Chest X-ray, PA view. Patient: 44 years old, sex M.
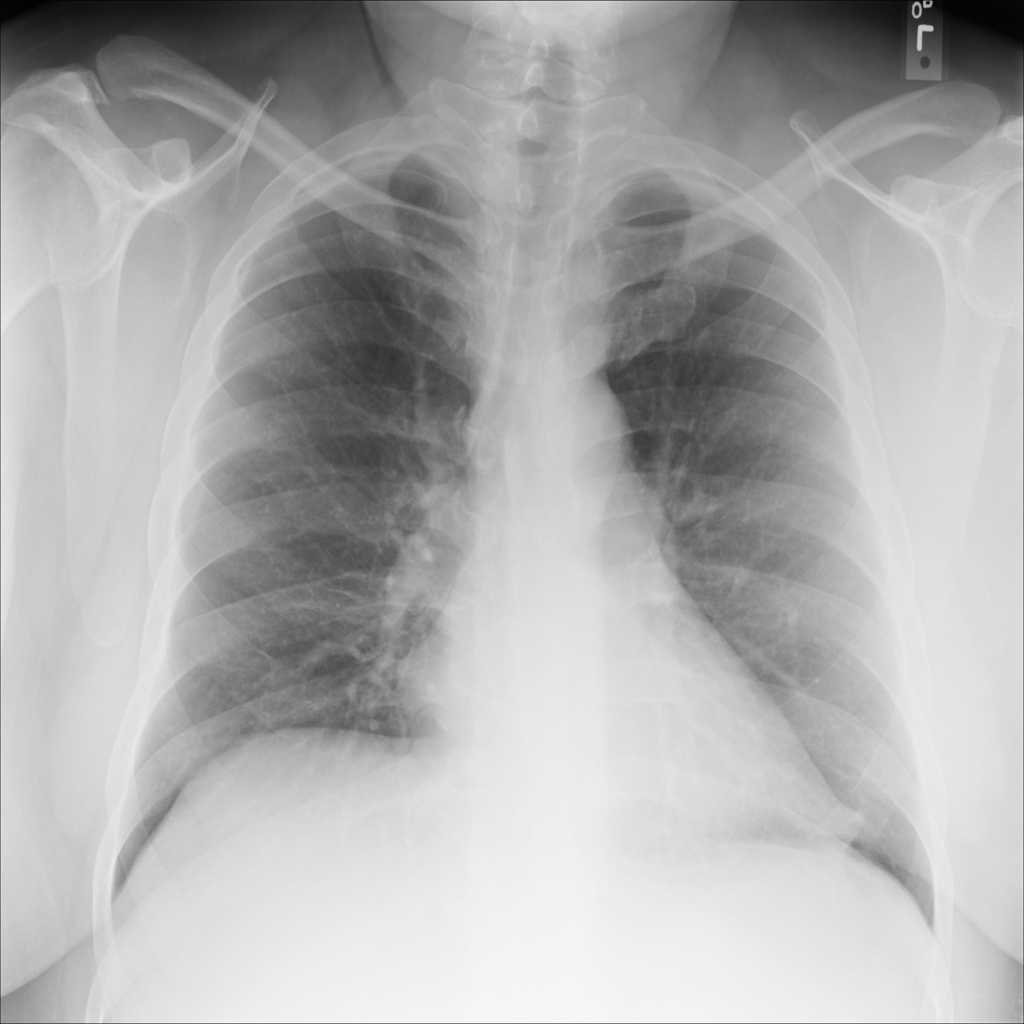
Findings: No Finding